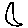
Label: moon